Aerial crown-view tile of a tropical tree (Barro Colorado Island, Panama), acquired 20250616:
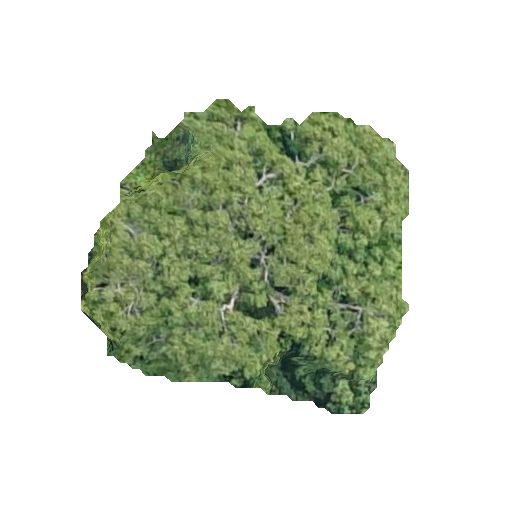
Species: Lonchocarpus heptaphyllus
GBIF accepted scientific name: Lonchocarpus heptaphyllus
Crown area: 112.117 m²